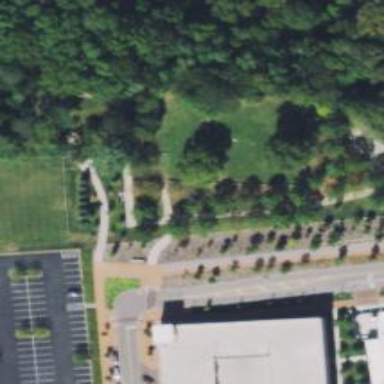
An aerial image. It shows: Memorial site with historic significance.